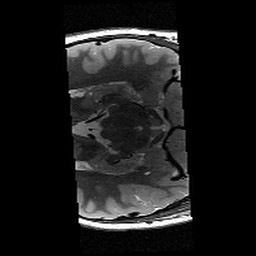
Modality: T2w
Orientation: axial
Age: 11
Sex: male
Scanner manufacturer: siemens
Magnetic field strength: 3 T
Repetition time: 9.23 s
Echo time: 0.067 s